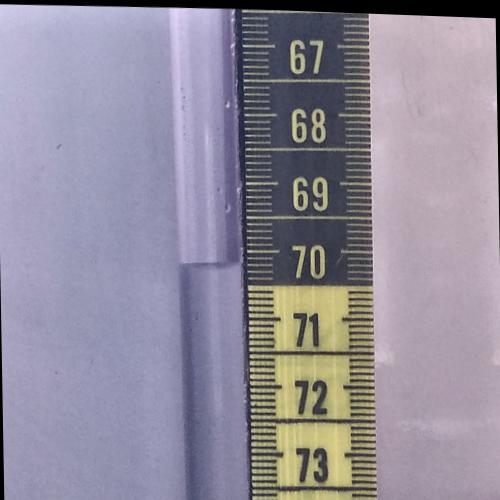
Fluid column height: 70.2 cm